Question: Alright, so here's where I'm at with my app.
I've got some code that connects to a remote server and grabs some XML data, and forms it into a string. Here is the code below:
'''
NSMutableURLRequest *request = [[NSMutableURLRequest alloc] init];
[request setURL:[NSURL URLWithString:urlString]];
[request setHTTPMethod:@"GET"];
NSString *accept = [NSString stringWithFormat:@"application/xml"];
[request addValue:accept forHTTPHeaderField: @"Accept"];
NSData *returnData = [NSURLConnection sendSynchronousRequest:request returningResponse:nil error:nil];
NSString* responseString = [[NSString alloc] initWithData:returnData encoding: NSUTF8StringEncoding];
NSLog(@"%@",responseString);
'''
Which returns

That's exactly the information I want. My question is how I can get the double value out of the gold brackets and into my application to use.
Thanks a lot!
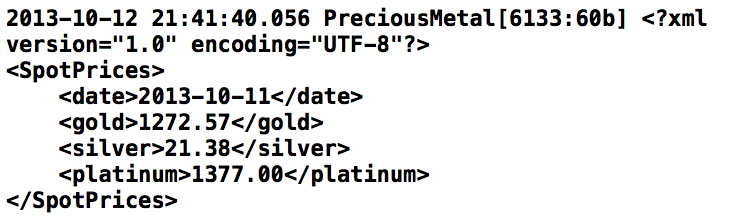
Answer: There are a lot of tutorials of how to use 'NSXMLParser'. For example, <URL>.